Question: I am trying to overlay a grid on top of my (what will become) a 3d terrain. However right now I am using a list of vertices to draw a linelist. The current line list has 12 vertices and derives this result. I was hoping that someone could point me in the right direction to get the grid working properly?
EDIT: By the way things are working now i would need 30 vertices to get a grid?
Current vertices code:
'''
private void SetUpTileVertices()
{
tileVertices = new VertexPositionColor[terrainWidth * terrainHeight];
for (int x = 0; x < terrainWidth; x++)
{
for (int y = 0; y < terrainHeight; y++)
{
tileVertices[x + y * terrainWidth].Position = new Vector3(x, heightData[x, y] + 0.01f, -y);
tileVertices[x + y * terrainWidth].Color = Color.Red;
}
}
}
'''
Drawing:
'''
device.DrawUserPrimitives(PrimitiveType.LineList, tileVertices, 0, tileVertices.Length/2);
'''

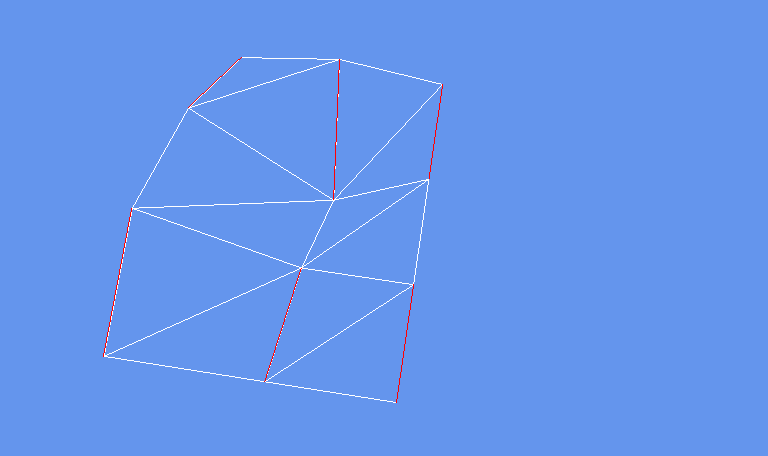
Answer: When you are drawing the terrain... you can calculate the position of terrain pixels in world space, and change its color depending how near is the pixel from the grid lines.
if your vertices are at positions (0,0), (1,0) , (2,0),....
(0,1), (1,1) , (2,1),....
you can pass the vertex position fron the vertex shader to the pixel shader... and in the pixel shader... you can do something similar to this:
'''
float4 pixel_shader (in float4 color:COLOR0,
in float2 tex: TEXCOORD0,
in float3 pos:TEXCOORD1) : COLOR
{
// Don't draw the pixel if it's to close to grid lines,
// Instead you could tint pixel with another color ..
clip ( frac(pos.X + 0.01) - 0.02 );
clip ( frac(pos.Z + 0.01) - 0.02 );
// Sampling texture and returning pixel color code....
}
'''